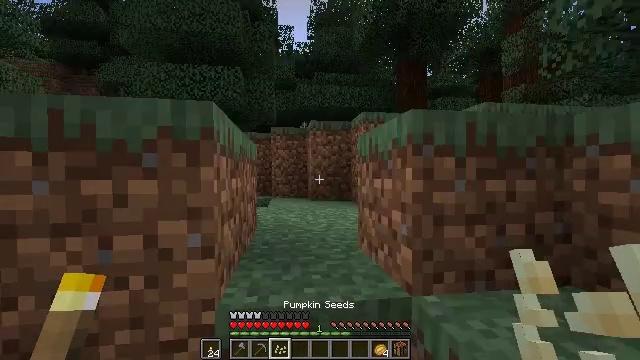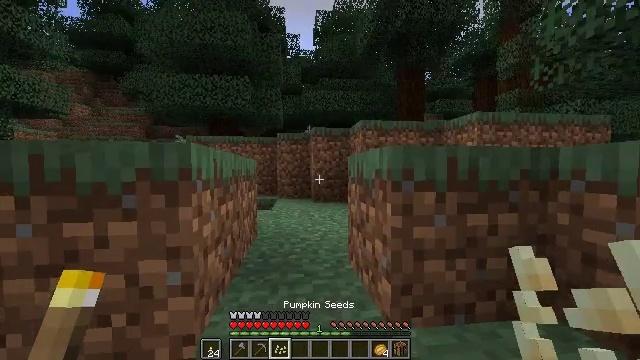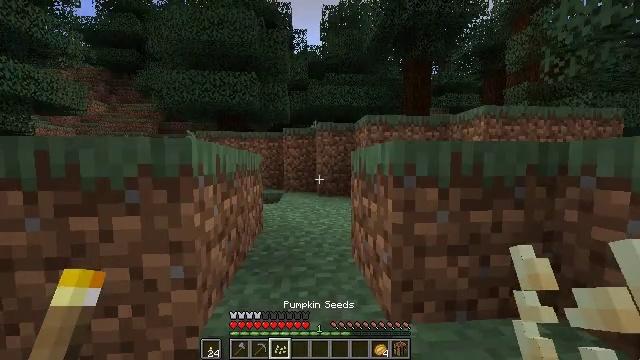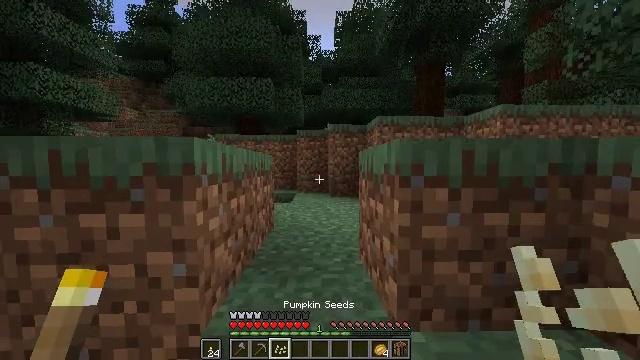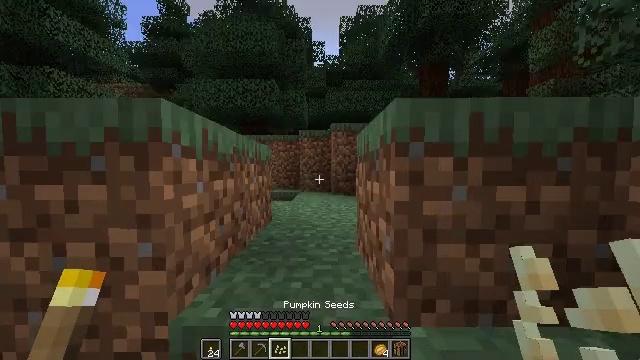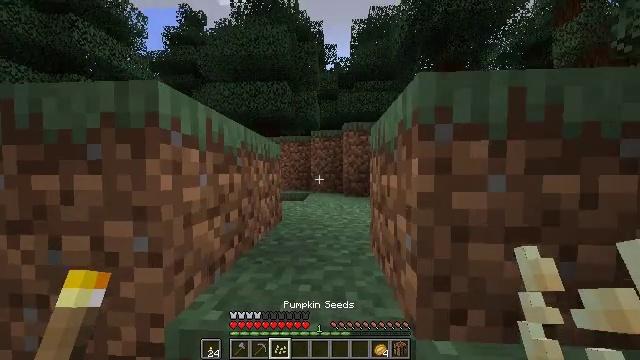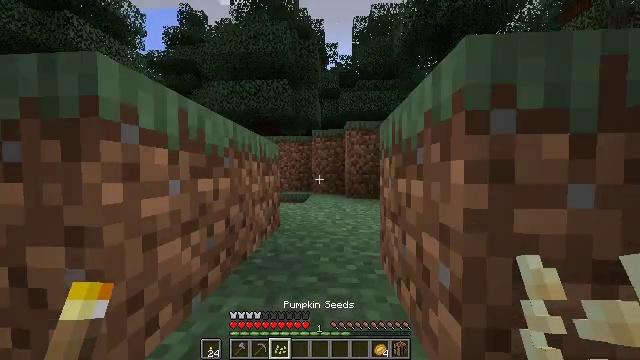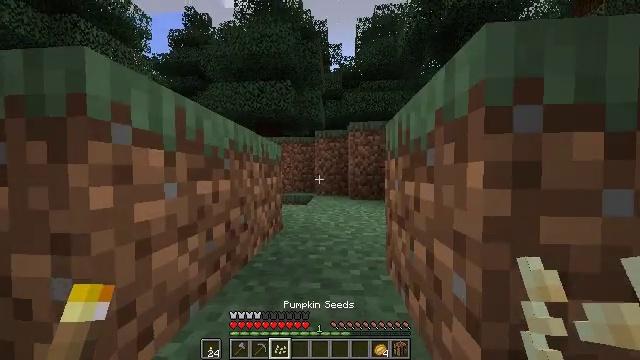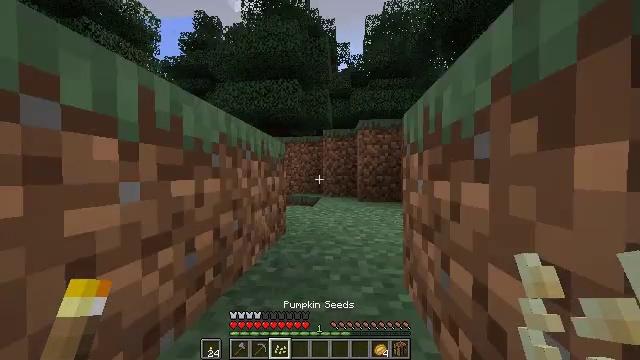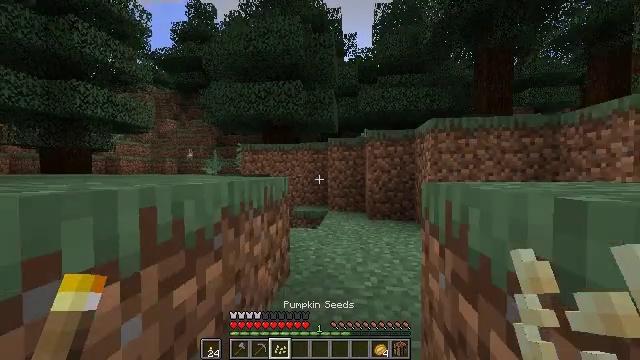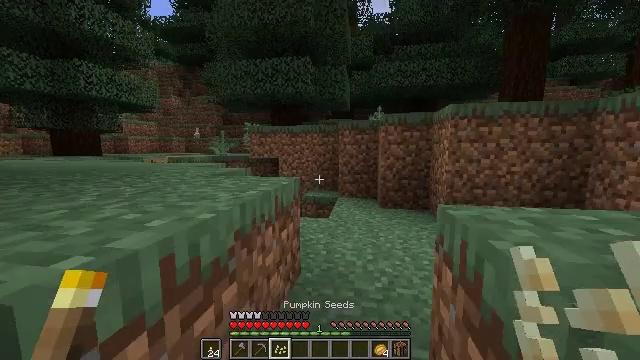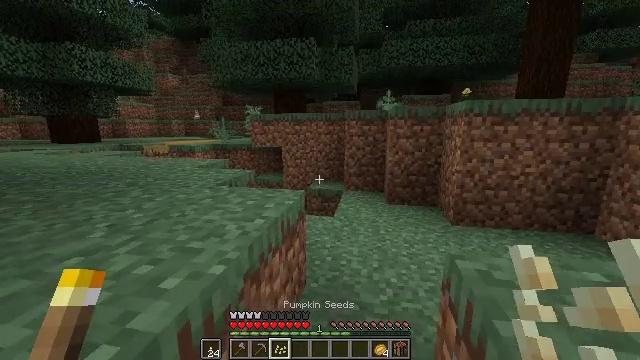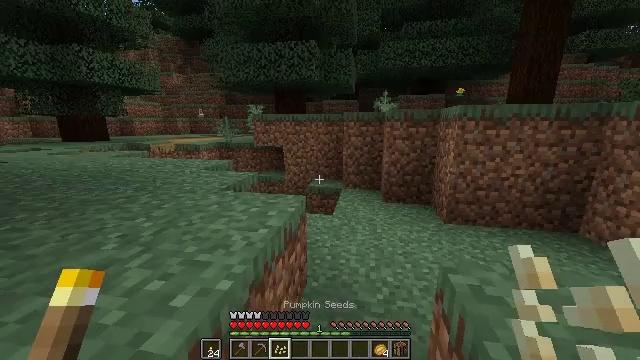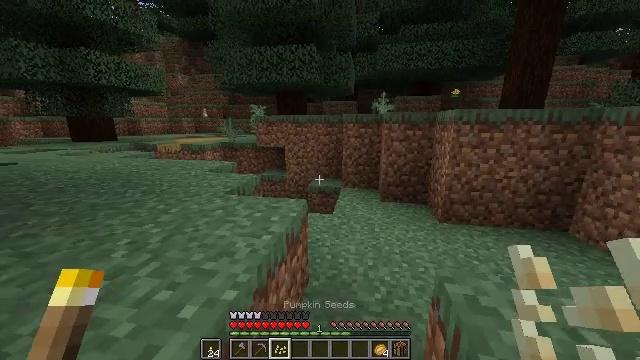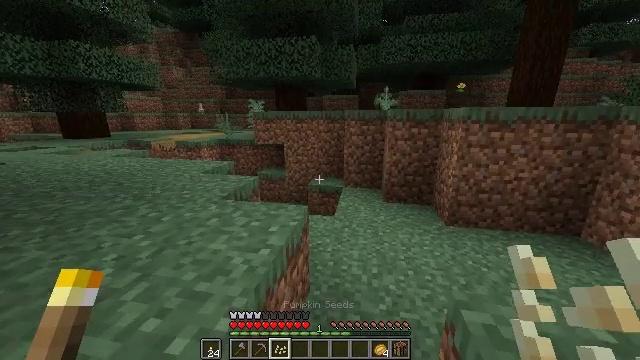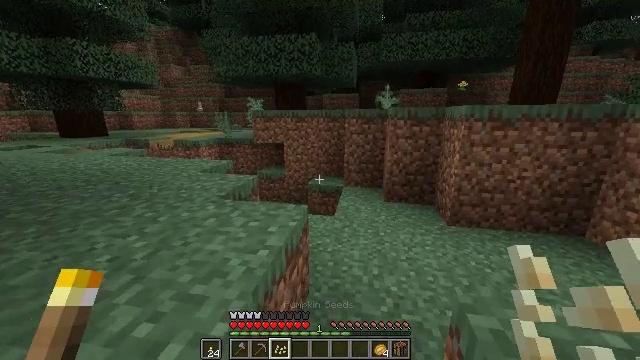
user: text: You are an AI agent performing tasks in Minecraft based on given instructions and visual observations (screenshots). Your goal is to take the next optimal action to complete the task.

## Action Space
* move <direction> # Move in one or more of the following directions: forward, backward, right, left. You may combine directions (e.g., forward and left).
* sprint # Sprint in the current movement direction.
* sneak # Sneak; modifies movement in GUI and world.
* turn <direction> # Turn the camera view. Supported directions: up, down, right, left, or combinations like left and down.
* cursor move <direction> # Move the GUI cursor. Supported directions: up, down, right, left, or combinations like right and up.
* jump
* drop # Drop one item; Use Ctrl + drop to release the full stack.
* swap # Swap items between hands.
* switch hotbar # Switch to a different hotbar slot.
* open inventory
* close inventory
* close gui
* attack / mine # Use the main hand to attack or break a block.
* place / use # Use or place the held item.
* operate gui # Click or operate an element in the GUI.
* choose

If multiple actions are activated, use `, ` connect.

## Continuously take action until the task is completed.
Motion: motion action
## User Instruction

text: Remove pumpkin seeds from the inventory.
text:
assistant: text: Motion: move forward, sprint, turn left and down, jump
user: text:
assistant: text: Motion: move forward, sprint, turn left and down
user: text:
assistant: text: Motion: move forward, sprint, turn left
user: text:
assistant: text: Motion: move forward, sprint, turn left and up
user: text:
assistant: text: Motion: move forward, sprint, turn left
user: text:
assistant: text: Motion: move forward, sprint
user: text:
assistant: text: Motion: move forward
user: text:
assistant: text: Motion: move forward, turn left
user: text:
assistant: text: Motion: move forward, jump
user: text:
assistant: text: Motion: move forward, turn left and down, jump
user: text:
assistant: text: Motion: move forward, sprint, turn left and down, jump
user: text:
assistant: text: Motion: move forward, sprint, turn down, jump
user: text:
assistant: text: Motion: move forward, sprint
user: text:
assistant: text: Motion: move forward, sprint, turn down
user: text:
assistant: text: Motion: move forward and move right, sprint
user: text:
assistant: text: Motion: move forward and move right, sprint
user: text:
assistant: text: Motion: move forward and move right
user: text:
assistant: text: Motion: move forward and move right
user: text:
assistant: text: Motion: move forward and move right
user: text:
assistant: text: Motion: move forward and move right, turn left
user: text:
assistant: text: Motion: move forward and move right, turn left
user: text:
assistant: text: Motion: move forward, turn left
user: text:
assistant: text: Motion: move forward, turn left
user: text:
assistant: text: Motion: move forward, turn left
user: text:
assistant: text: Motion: move forward, turn left and down
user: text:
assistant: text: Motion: move forward, turn left
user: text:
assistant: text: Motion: move forward
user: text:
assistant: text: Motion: move forward, turn up
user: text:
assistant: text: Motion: move forward, turn left and up
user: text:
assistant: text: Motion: move forward, turn left and up